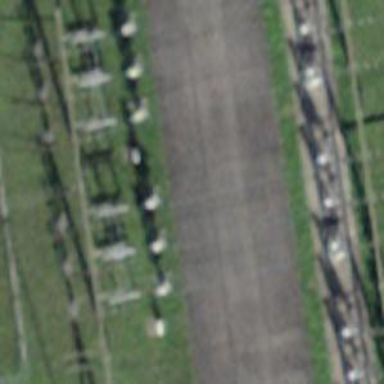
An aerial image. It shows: Switch for power supply.